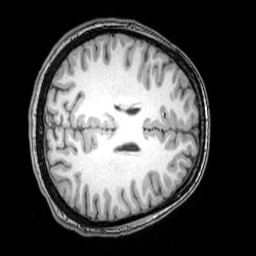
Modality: T1w
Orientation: axial
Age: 22
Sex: female
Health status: healthy
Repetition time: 0.081 s
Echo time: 0.037 s